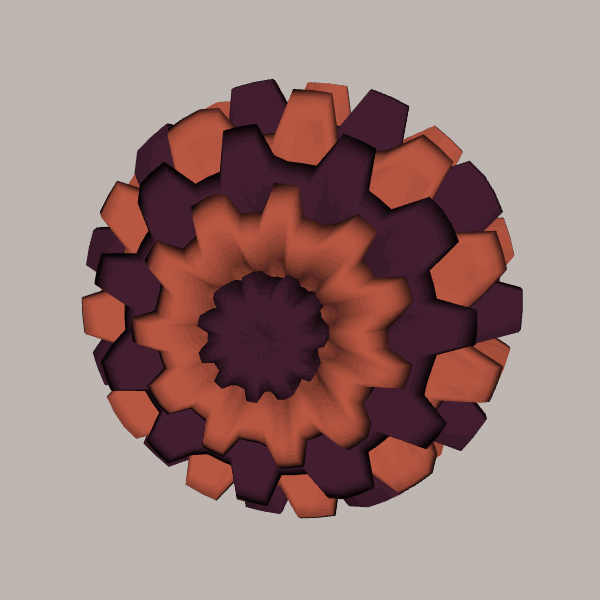
Background: light